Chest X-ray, AP view. Patient: 53 years old, sex F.
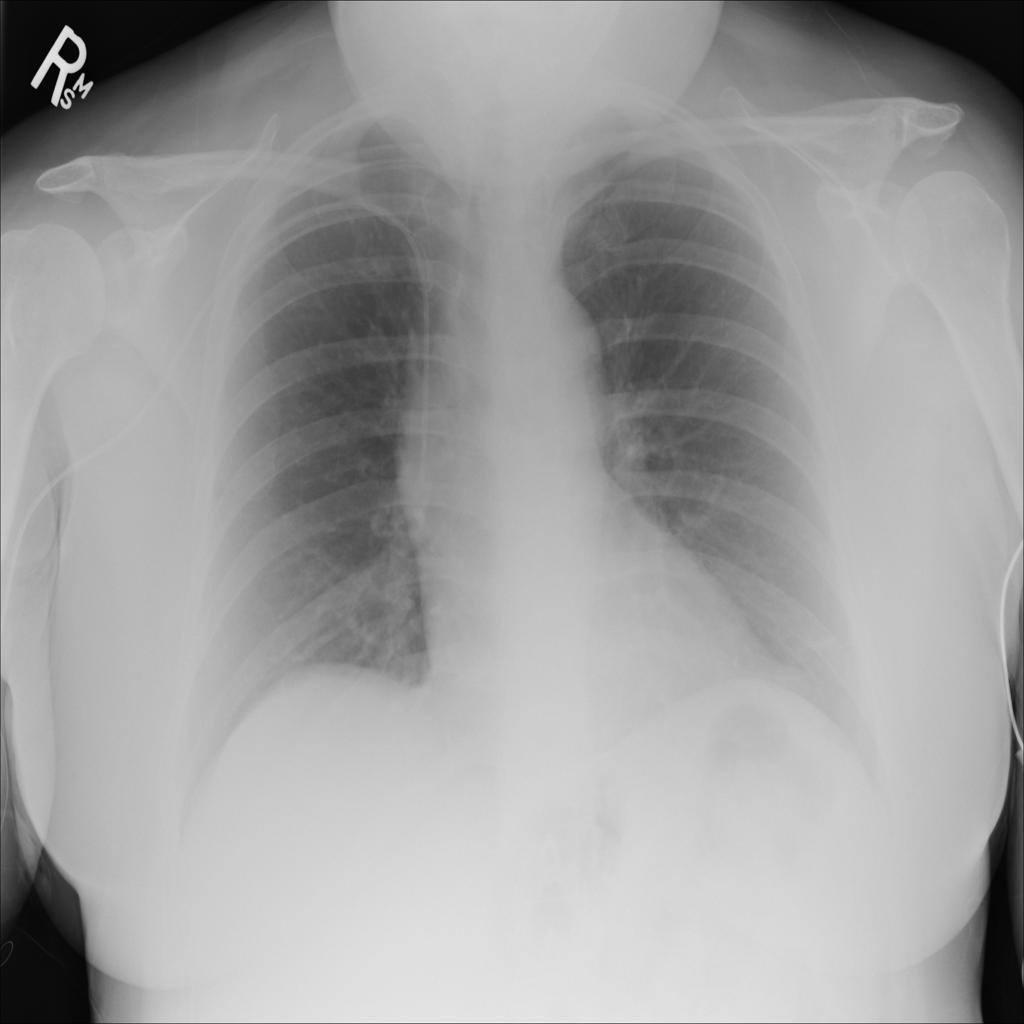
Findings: No Finding